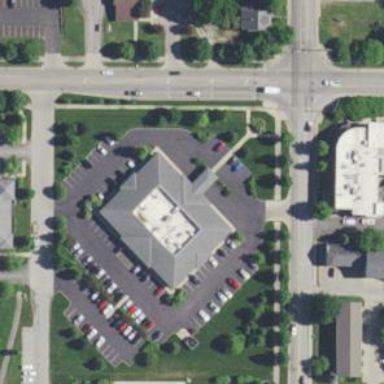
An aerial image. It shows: Building.